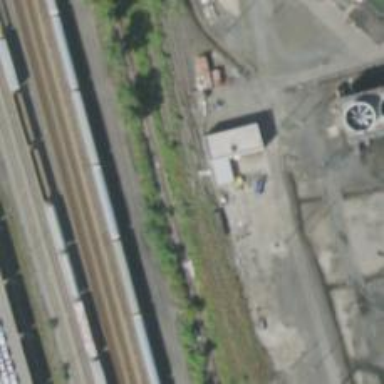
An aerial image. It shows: Disused railway yard.